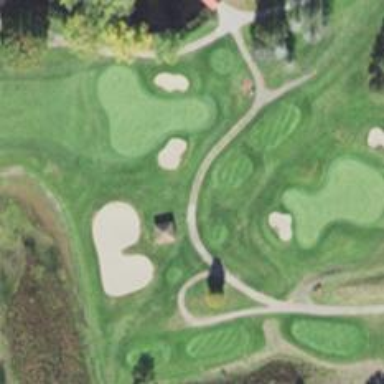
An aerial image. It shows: Pathway for golfing.